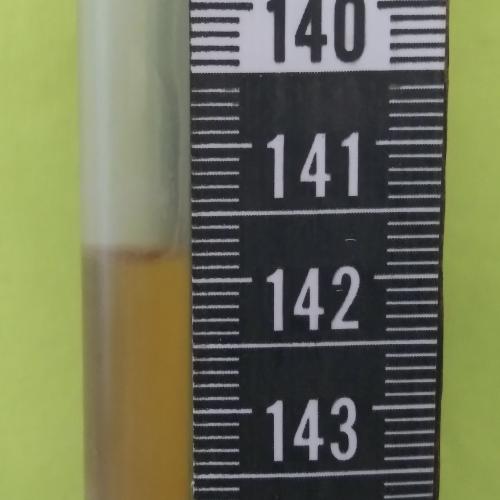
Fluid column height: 141.8 cm